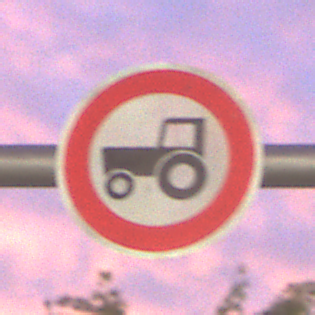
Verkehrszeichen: VerbotKraftfahrzeugeZuegeNichtSchneller25
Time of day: SunriseSunset
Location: Outdoor (Urban)
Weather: PartlyCloudy
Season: NotSpecified
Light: Artificial